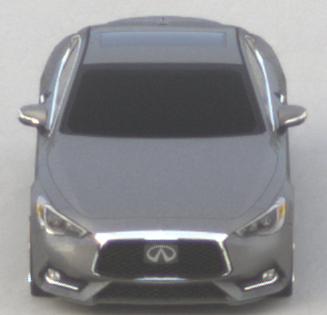
Make: Infiniti
Model: Q60 2.0t
Detailed model: Q60 (V37)
Model produced from: 2016/10
Model produced until: 2018/08
Doors: 2
Color: gray
Road condition: dry road
Daytime: morning or afternoon
Contrast: low contrast